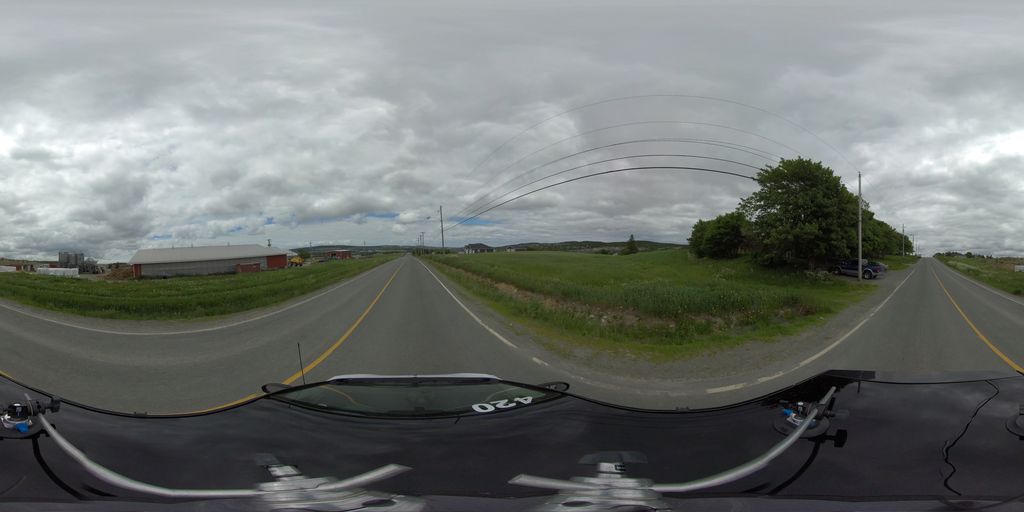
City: st_johns